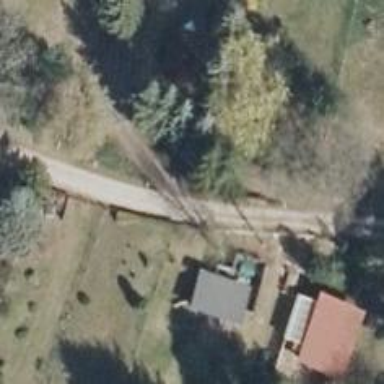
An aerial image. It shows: Residential road with compacted surface.